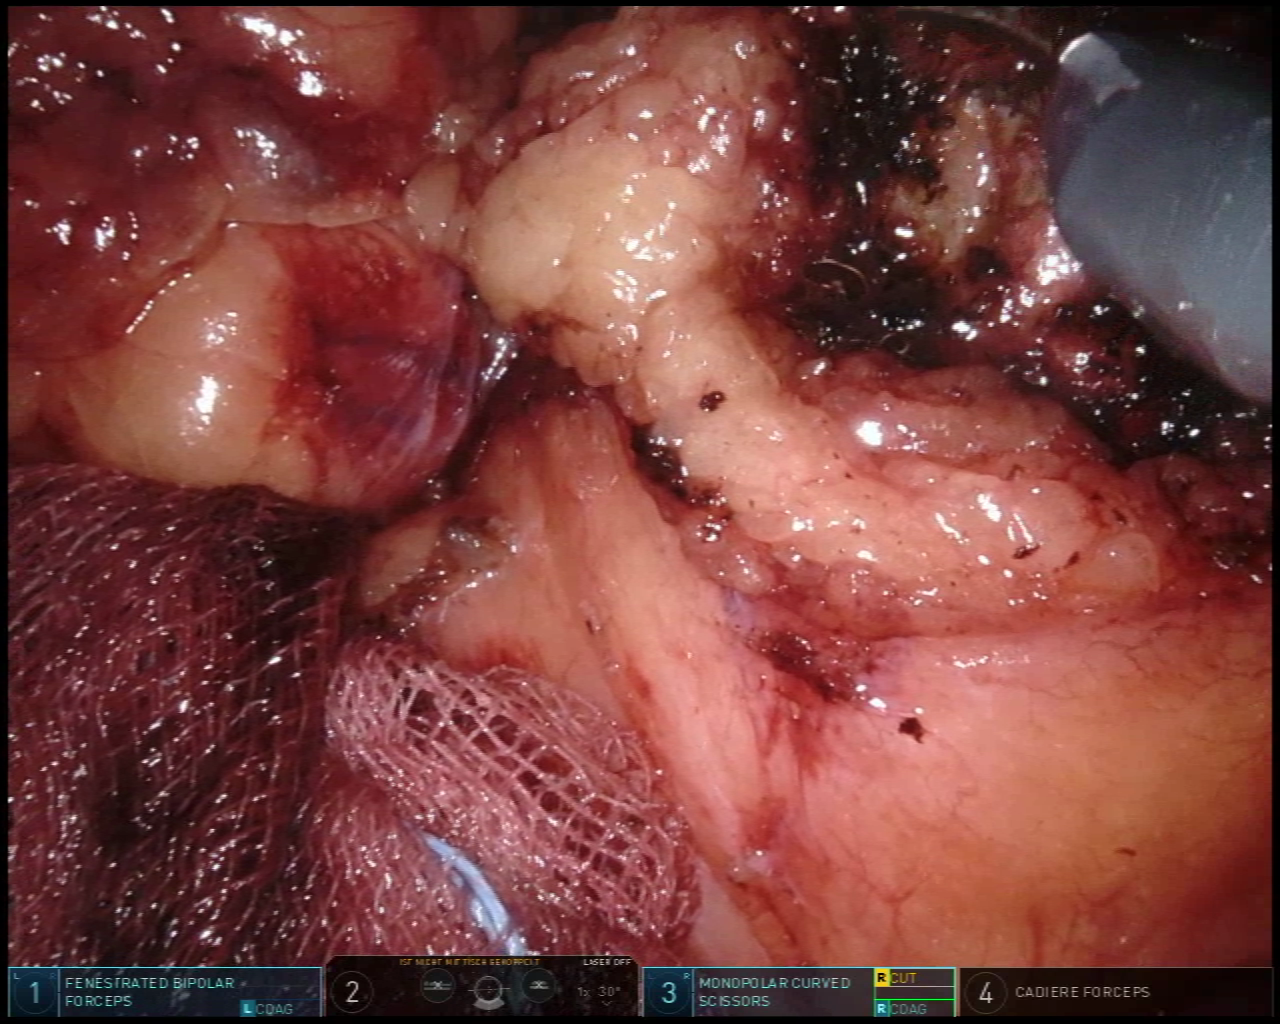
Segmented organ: inferior_mesenteric_artery
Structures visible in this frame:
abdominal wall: no
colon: no
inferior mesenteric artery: yes
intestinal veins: no
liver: no
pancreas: no
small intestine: no
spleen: no
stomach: no
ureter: no
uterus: no
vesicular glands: no